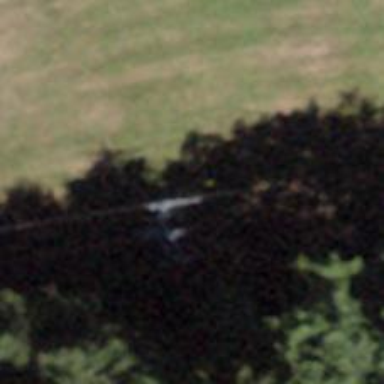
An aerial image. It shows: Pylon used for aerialway.